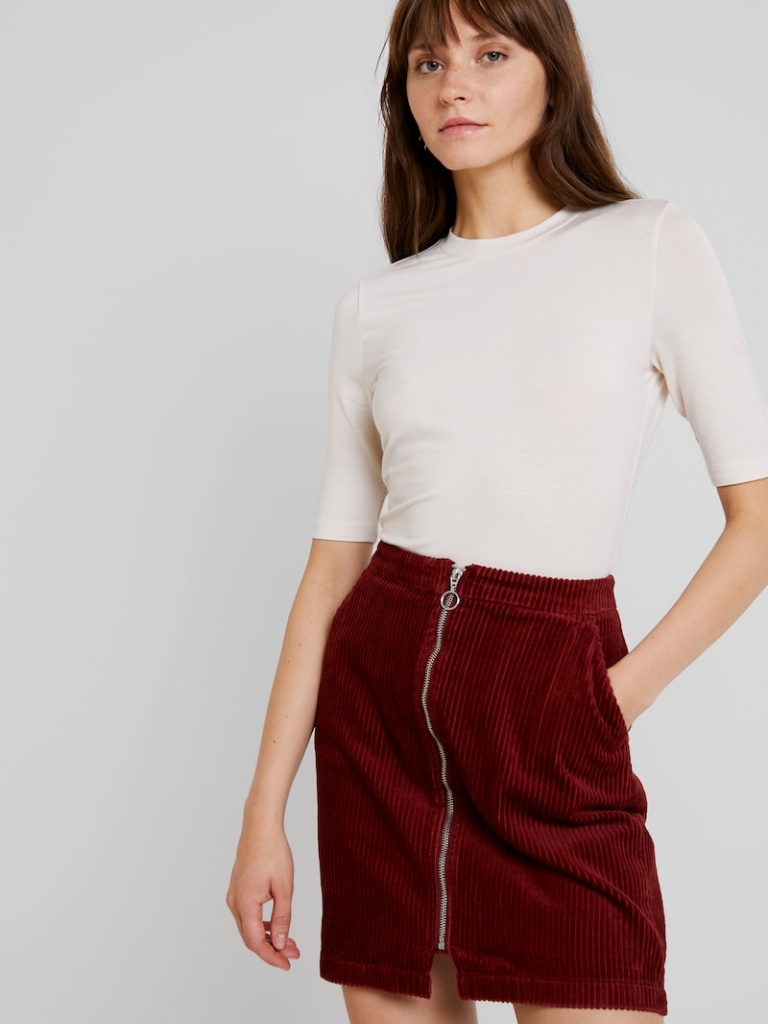
cotton tight short sleeve hip length Fully Tucked in crew t-shirt